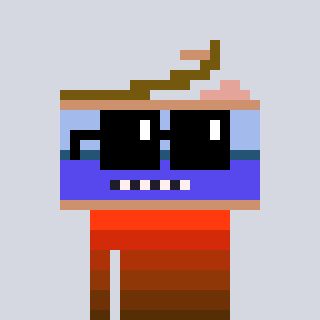
a pixel art character with square black sunglasses, a canned ham-shaped head and a darkpink-colored body on a cool background